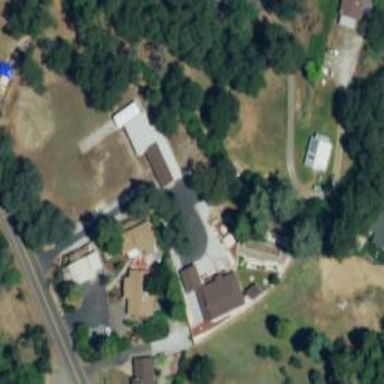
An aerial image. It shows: Driveway.